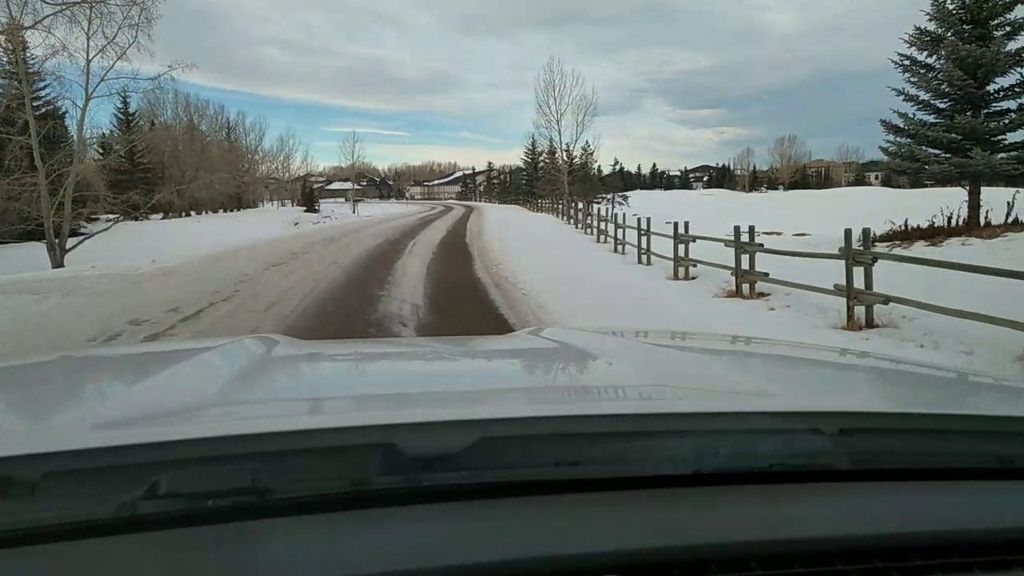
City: calgary